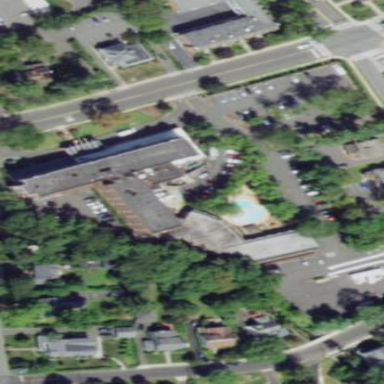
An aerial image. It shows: Hotel building.